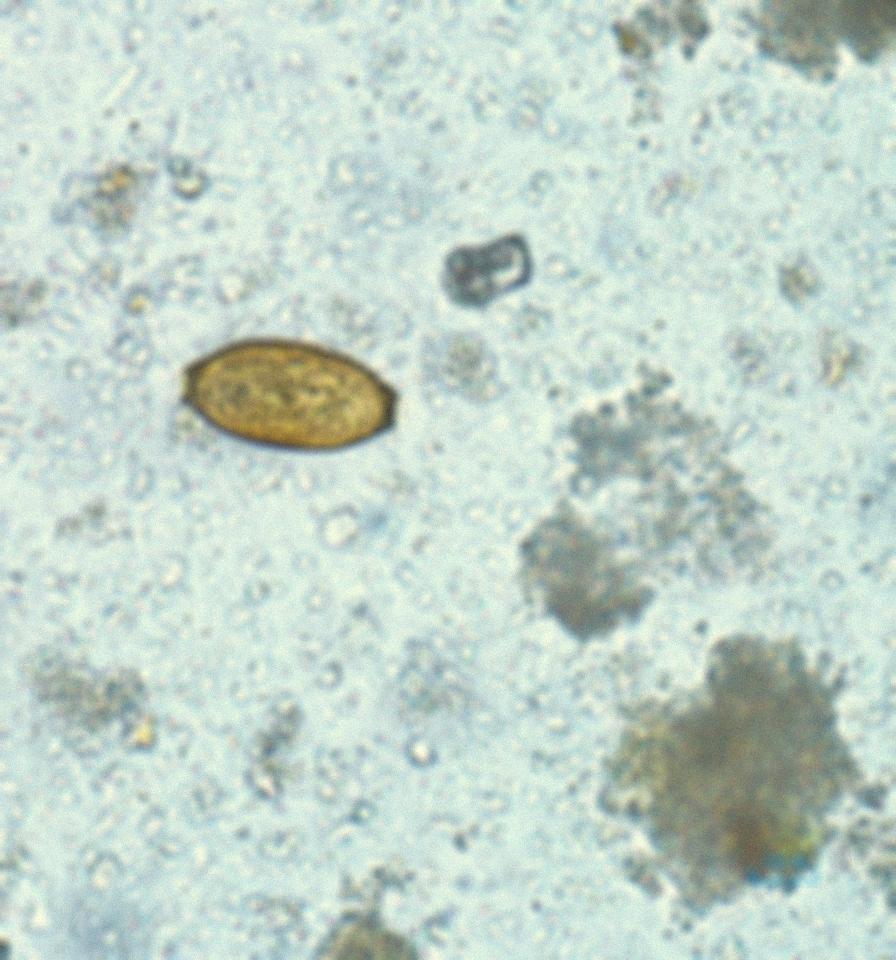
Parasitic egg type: Trichuris trichiura